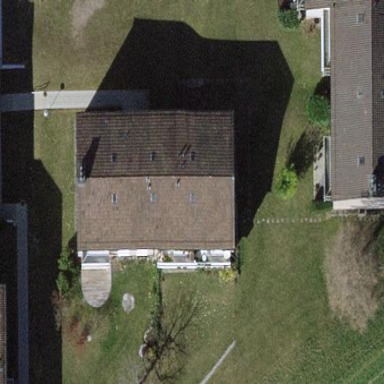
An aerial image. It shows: Building with pitched roof.